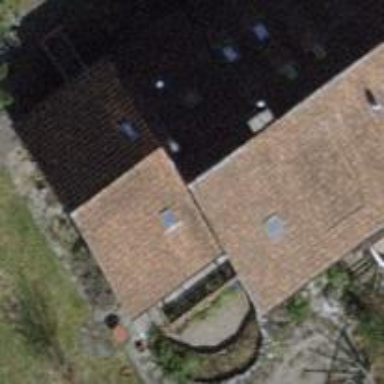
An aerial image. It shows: Terrace building.